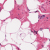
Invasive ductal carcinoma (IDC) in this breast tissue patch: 0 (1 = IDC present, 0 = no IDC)